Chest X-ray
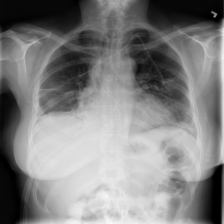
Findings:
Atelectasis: negative
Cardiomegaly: negative
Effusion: negative
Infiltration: negative
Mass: negative
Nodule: negative
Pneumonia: negative
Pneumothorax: negative
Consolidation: negative
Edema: negative
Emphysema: negative
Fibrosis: negative
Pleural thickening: negative
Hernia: negative